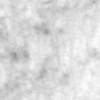
Label: no_change